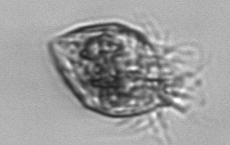
Label: Strombidium_morphotype1